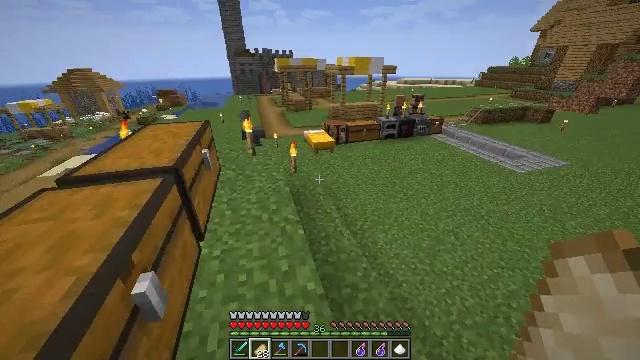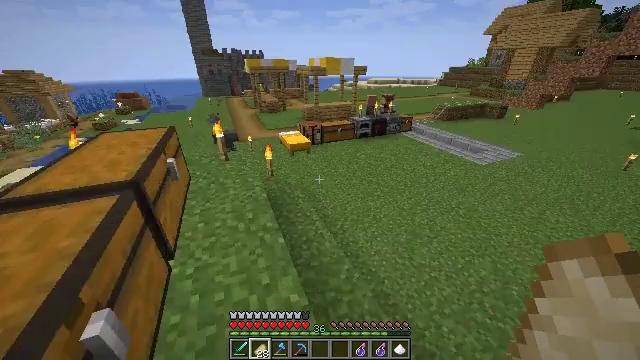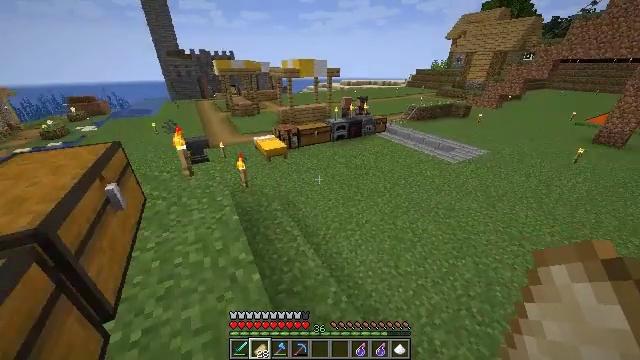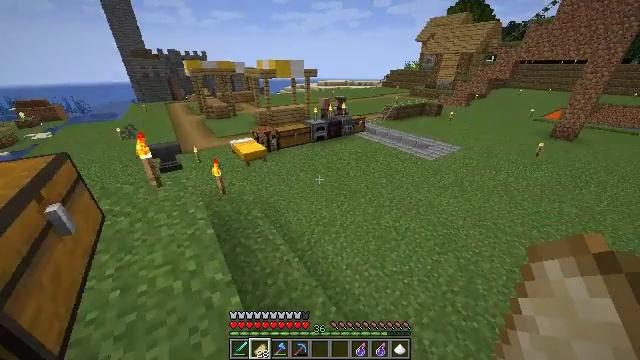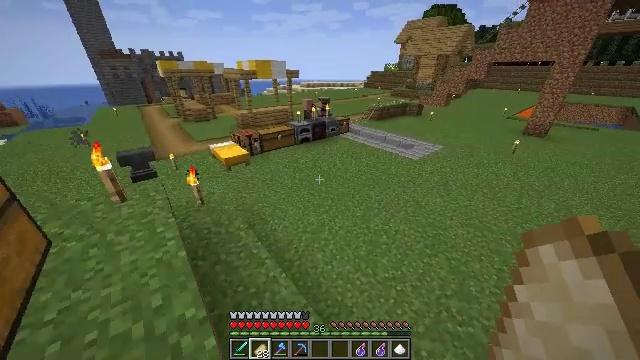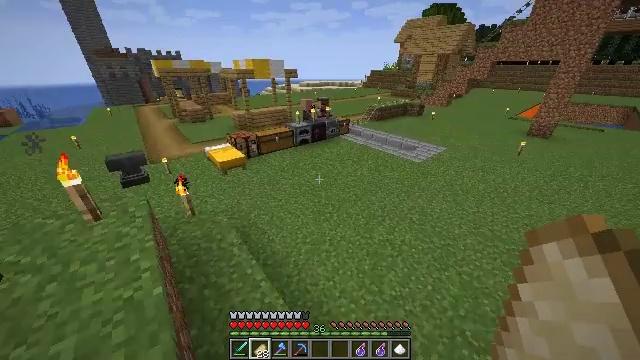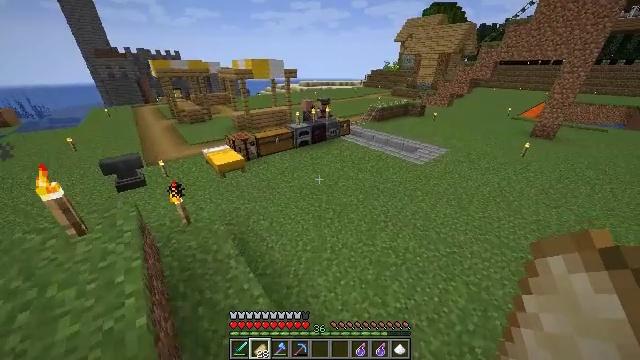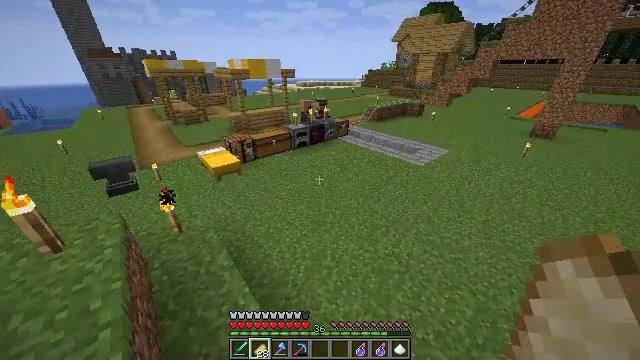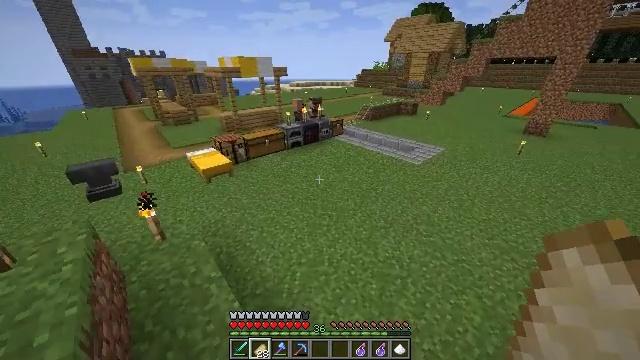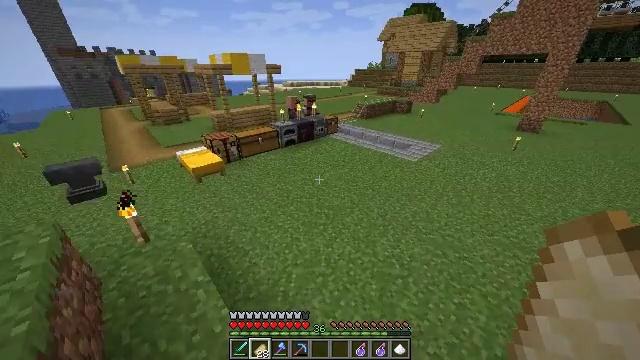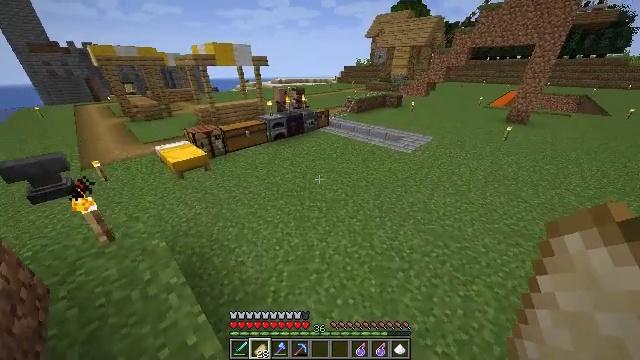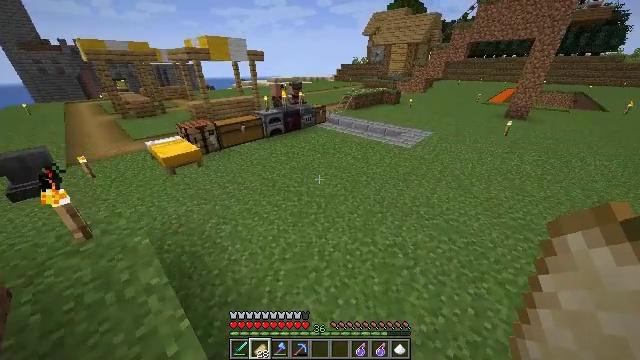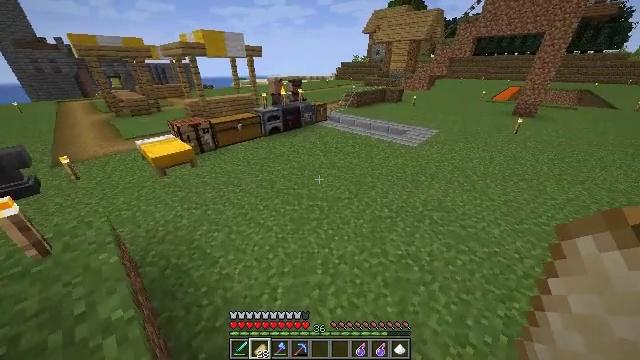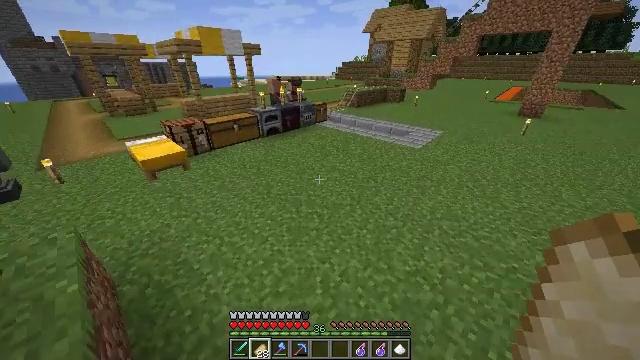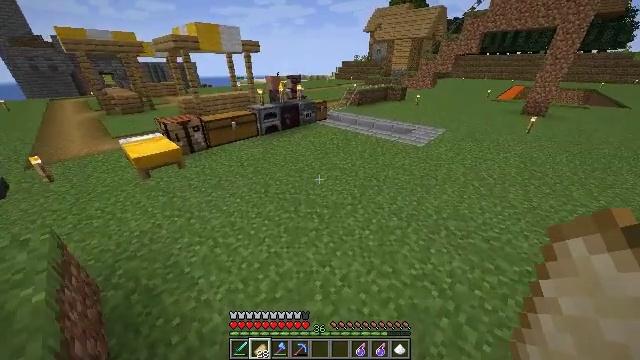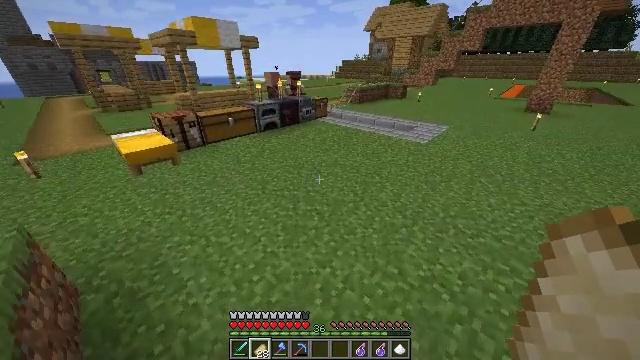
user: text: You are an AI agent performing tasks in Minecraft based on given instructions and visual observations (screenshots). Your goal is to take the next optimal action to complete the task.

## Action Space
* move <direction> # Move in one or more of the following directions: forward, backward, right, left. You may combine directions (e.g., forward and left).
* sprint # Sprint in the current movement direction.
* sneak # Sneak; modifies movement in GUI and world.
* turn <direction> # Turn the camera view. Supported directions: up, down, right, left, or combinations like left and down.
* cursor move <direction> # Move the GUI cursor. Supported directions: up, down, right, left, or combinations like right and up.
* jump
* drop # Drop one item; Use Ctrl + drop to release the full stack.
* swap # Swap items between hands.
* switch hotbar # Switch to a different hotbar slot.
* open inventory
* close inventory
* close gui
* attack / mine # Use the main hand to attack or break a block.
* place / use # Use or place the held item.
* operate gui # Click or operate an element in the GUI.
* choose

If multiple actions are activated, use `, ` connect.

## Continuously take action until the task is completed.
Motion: motion action
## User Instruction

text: Turn spider eye, mushroom, and sugar into a fermented spider eye.
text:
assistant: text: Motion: move forward, sprint, turn right
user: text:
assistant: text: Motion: move forward, sprint, turn right
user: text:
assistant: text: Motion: move forward, sprint, turn right
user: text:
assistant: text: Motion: move forward, sprint, turn right
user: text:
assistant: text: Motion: move forward
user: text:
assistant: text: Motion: move forward
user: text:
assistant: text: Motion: move forward
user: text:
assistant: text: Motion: move forward, sprint, turn right
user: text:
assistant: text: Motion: move forward, sprint, turn right
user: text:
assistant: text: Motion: move forward, sprint, turn right
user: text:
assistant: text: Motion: move forward
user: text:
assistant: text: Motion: move forward
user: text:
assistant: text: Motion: move forward
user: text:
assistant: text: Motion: move forward, jump
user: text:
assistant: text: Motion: move forward, jump
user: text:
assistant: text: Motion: move forward, jump
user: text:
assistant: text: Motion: move forward, jump
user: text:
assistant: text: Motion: move forward, jump
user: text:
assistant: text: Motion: move forward, jump
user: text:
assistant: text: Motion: move forward, jump
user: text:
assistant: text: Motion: move forward, turn right, jump
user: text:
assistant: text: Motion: move forward, turn right, jump
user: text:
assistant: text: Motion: move forward, jump
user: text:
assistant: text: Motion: move forward, sprint, jump
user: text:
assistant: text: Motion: move forward, sprint, jump
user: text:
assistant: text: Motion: move forward, sprint, jump
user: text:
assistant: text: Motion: move forward, sprint, jump
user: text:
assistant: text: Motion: move forward, sprint, jump
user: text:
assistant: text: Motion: move forward, jump
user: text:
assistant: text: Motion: move forward, turn left, jump